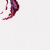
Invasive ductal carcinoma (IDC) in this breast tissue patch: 0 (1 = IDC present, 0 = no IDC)